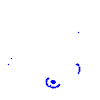
Particle: kaon